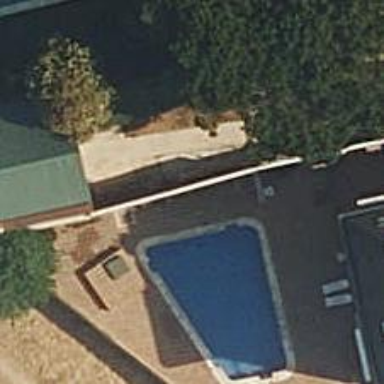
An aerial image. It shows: Swimming pool located in leisure land.